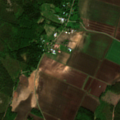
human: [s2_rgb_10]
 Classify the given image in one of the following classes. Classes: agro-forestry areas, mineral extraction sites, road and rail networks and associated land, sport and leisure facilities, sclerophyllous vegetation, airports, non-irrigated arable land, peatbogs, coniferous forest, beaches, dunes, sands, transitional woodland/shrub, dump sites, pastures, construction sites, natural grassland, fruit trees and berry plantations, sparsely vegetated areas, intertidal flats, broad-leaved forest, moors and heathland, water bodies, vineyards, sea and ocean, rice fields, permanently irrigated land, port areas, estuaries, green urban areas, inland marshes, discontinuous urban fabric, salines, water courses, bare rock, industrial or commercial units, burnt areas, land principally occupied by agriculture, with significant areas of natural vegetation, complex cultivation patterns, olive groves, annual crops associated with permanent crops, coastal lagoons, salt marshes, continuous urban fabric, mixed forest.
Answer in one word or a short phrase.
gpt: non-irrigated arable land, coniferous forest, mixed forest